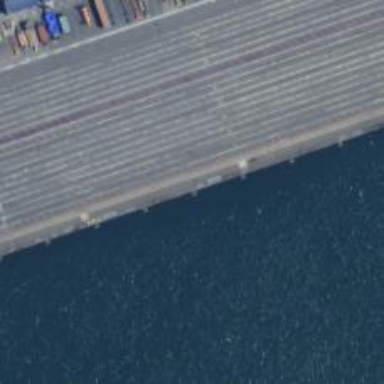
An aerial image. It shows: Dock located along the waterway.